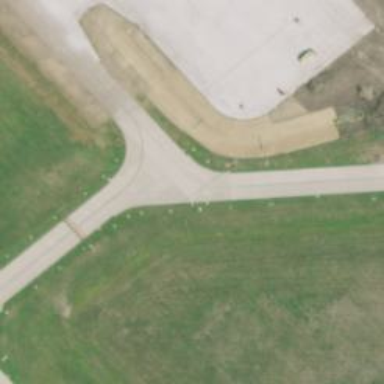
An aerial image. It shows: View of taxiway at the airport.